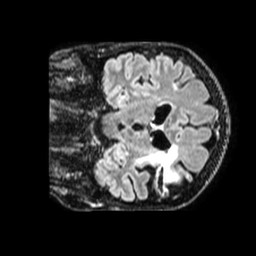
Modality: FLAIR
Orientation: coronal
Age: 66
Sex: female
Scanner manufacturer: philips
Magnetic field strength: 1.5 T
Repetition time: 4.8 s
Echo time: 0.3323 s